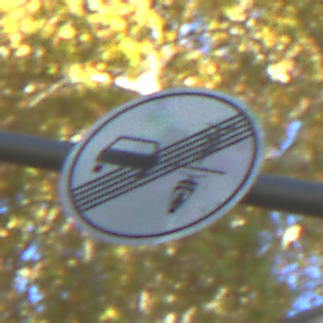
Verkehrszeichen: EndeVerbotUeberholenEinspurigeFahrzeuge
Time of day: Midday
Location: Outdoor (Urban)
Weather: Clear
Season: NotSpecified
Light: Natural